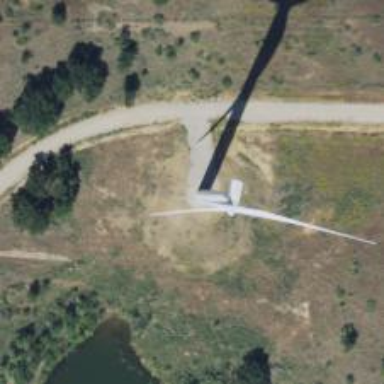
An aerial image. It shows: Wind generator powered by wind. The generator type is horizontal axis and it uses wind turbines.